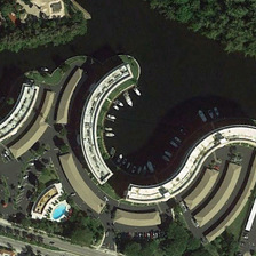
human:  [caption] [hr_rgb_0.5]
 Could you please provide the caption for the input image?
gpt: The building with pools is near the boat by boat.

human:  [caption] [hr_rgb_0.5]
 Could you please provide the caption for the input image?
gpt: Pool buildings are near a boat with some boats.

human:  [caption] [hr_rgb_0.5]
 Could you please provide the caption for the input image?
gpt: buildings with swimming pool are near a boat with some boats.

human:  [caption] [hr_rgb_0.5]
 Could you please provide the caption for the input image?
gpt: A building with a swimming pool is close to a boat and some boats.

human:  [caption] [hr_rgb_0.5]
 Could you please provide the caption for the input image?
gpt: Boats near swimming pools and their structures